Question: I have been working on this problem now for many days and am in need of assistance because I'm not sure how to proceed. The problem I'm facing (which will become clearer as you read through this question) is I'm not sure how obtain an existing NSManagedObject if it already exists when creating a new one.
Let's take a step back to look at the Model and the premise of the app is simple; allow users to create "Transactions" which has a name, amount, occasion and date - upon creating a new Transaction, a user should be allowed to choose an existing name. The Data Model:
- - - -
The transaction has a relationship to the Person entity (whoBy), a link to the Occasion Entity (occasion) and a link to the Item Entity (itemType).
The App is a simple 2 Tabb-ed Table View Controller - the first tab contains all of the information, sectioned off by dates. The second tab contains just the "Name" information. There is a plus button and when the user presses that, they're presented with a Modal View to add in the Name, Occasion, Amount and Date. They press save and it saves it to the Core Data Database.
Creating a new transaction with a new name creates this perfectly.
Creating a new transaction with an existing name (with the user manually typing in the identical name) creates a new object in the first tab as a separate entry (correct) but in the name tab, it creates a duplicate name for that person. When you click on either of the duplicate names, it shows both transactions. The problem here is that it's looking like it's creating a new Person object every time instead of referencing.
I have gone through MULTIPLE iterations to try get this working and here is the latest code, using subclasses of NSManagedObject.
The managedObjectContext is obtained from the App Delegate.
The name, event, amount and date are stored in their own text fields.
'''
- (IBAction)save:(id)sender
{
NSManagedObjectContext *context = [self managedObjectContext];
Transaction *transaction = [NSEntityDescription insertNewObjectForEntityForName:@"Transaction" inManagedObjectContext:context];
Item *itemType = [NSEntityDescription insertNewObjectForEntityForName:@"Item" inManagedObjectContext:context];
Person *p = (Person *)[Person personWithName:self.nameTextField.text inManagedObjectContext:context];
Occasion *o = (Occasion *)[Occasion occasionWithTitle:self.occasionTextField.text andEventDate:self.dateTextField.text inManagedObjectContext:context];
transaction.whoBy = p;
occasion.title = self.occasionTextField.text;
transaction.occasion = o;
itemType.amount = self.itemTextField.text;
transaction.item = itemType;
transaction.wasReceived = @(self.isReceivedSegment.selectedSegmentIndex == 0);
NSError *error = nil;
if (![context save:&error])
{
NSLog(@"Can't save! %@ %@", error, [error localizedDescription]);
}
[self dismissViewControllerAnimated:YES completion:nil];
}
'''
This of course calls the Person NSManagedObject subclass and here is where I have gone through a few iterations.
'''
+ (Occasion *)eventWithName:(NSString *)title andEventDate:(NSString *)date inManagedObjectContext:(NSManagedObjectContext *)context;
{
Occasion *occasion = nil;
NSFetchRequest *request = [NSFetchRequest fetchRequestWithEntityName:@"Occasion"];
request.predicate = [NSPredicate predicateWithFormat:@"title = %@", title];
NSSortDescriptor *sortDescriptor = [NSSortDescriptor sortDescriptorWithKey:@"title" ascending:YES];
request.sortDescriptors = [NSArray arrayWithObject:sortDescriptor];
NSError *error = nil;
NSArray *occasions = [context executeFetchRequest:request error:&error];
if (!occasions)
{
// Handle Error
}
else if (![occasions count])
{
occasion = [NSEntityDescription insertNewObjectForEntityForName:@"Occasion" inManagedObjectContext:context];
occasion.title = title;
}
else
{
occasion = [occasions lastObject];
}
occasion.dateOfEvent = date;
return occasion;
}
'''
This somewhat works. I placed a breakpoint and the returned "person" that gets returned here and to the save method in the Add Entry is the same if the object already exists and new if it's a new object, but when it comes to the second tab, it's still adding the a second entry for the same person.
With trying to obtain the Object ID, I'm getting the same result of duplicated entries in the second tab:
'''
+ (Person *)personWithName:(NSString *)name inManagedObjectContext:(NSManagedObjectContext *)context;
{
Person *person;
NSManagedObjectID *personID = person.objectID;
if (!personID)
{
person = [NSEntityDescription insertNewObjectForEntityForName:@"Person" inManagedObjectContext:context];
person.name = name;
return person;
}
else
{
return person;
}
}
'''
In case it matters, the second tab's fetchRequest is as follows:
'''
- (NSFetchedResultsController *)fetchedResultsController
{
if (_fetchedResultsController != nil)
{
return _fetchedResultsController;
}
NSFetchRequest *fetchRequest = [[NSFetchRequest alloc] init];
NSEntityDescription *entity = [NSEntityDescription entityForName:@"Occasion" inManagedObjectContext:managedObjectContext];
fetchRequest.entity = entity;
NSSortDescriptor *sort = [[NSSortDescriptor alloc] initWithKey:@"title" ascending:NO];
fetchRequest.sortDescriptors = [NSArray arrayWithObject:sort];
fetchRequest.fetchBatchSize = 20;
NSFetchedResultsController *theFetchedResultsController = [[NSFetchedResultsController alloc] initWithFetchRequest:fetchRequest managedObjectContext:managedObjectContext sectionNameKeyPath:nil cacheName:nil];
self.fetchedResultsController = theFetchedResultsController;
_fetchedResultsController.delegate = self;
return _fetchedResultsController;
}
'''
I'm wondering if the fact that I don't have a predicate here in the second tab fetchRequest means it's illustrating ALL objects..
Of course, I'm future proofing this because in the first tab, when I click on a cell, I'd like to have that "Transaction" passed across so I can edit the field.
This is driving me crazy and is really stopping my app from progressing, so any assistance here would be massively appreciated!

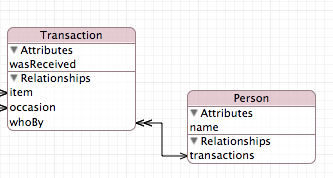
Answer: Ok this is what is happening... U add first transaction and for a name U provide Jack, then U add second transaction (T further in text) and add name John, after U add third T with name Jack and add another with name John. If U take a look at the tables in the database you will see that Transitions table has 4 entries cause You added 4 transitions, but Persons has only two. It has 2 cause you added a filter on Persons input so that it cannot contain two same names. And the mistake you made is that U tried to fetch from Transition table all entries. Of course U get 4 names (2 Johns and 2 Jacks) cause there R 4 entries in Transition table and each is associated with a Person record. If U want to fetch all persons you shouldn't fetch it from the Transition table, you should do it from Persons table OR you should add [r setReturnsDistinctResults:YES]; on your fetch request in case U R fetching from Transition table... I think there is a way to set distinct by which property but I don't know the syntax. So the problem is really in what do You want to do, do you want to present all the persons U have in your database, or you want to present names on your transitions which means that same people could have made different transitions. See...